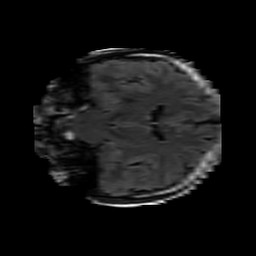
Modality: FLAIR
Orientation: coronal
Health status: ill
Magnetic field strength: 3 T